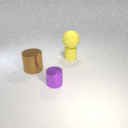
small yellow rubber cylinder below large yellow rubber sphere